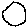
Label: circle